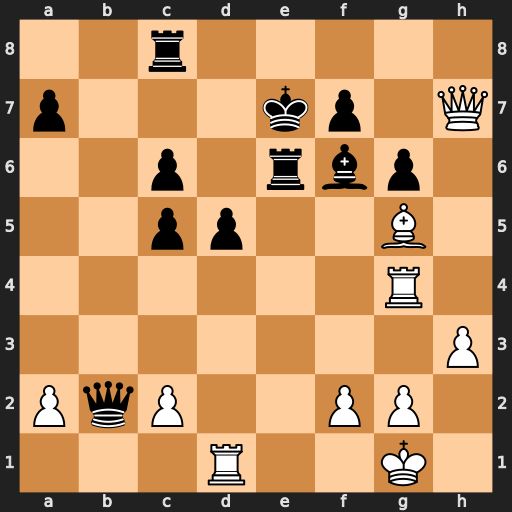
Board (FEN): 2r5/p3kp1Q/2p1rbp1/2pp2B1/6R1/7P/PqP2PP1/3R2K1
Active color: w
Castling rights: -
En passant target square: -
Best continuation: Rf4 Qe5 Rxf6